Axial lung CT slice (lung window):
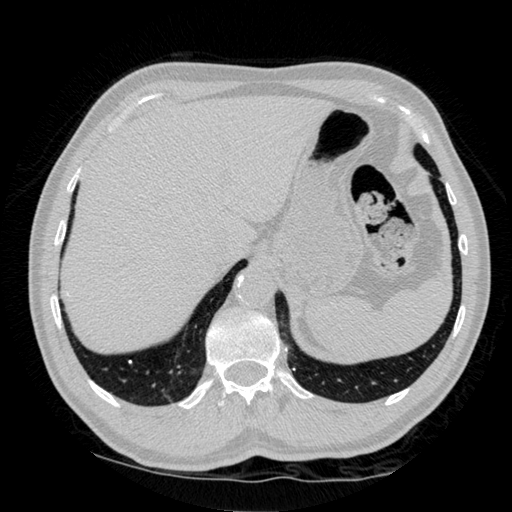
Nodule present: no